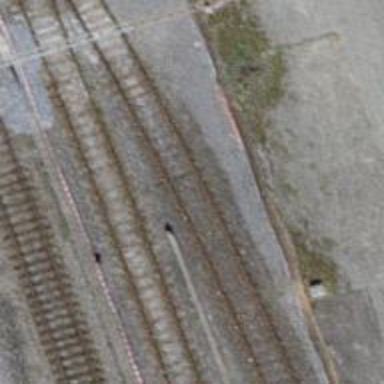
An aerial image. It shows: Railway yard with electrified tracks and single track.